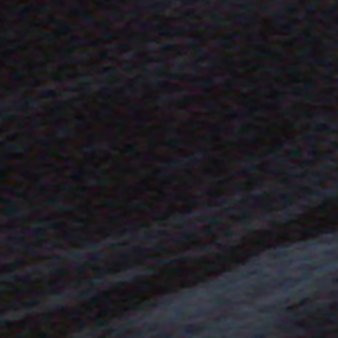
Label: other